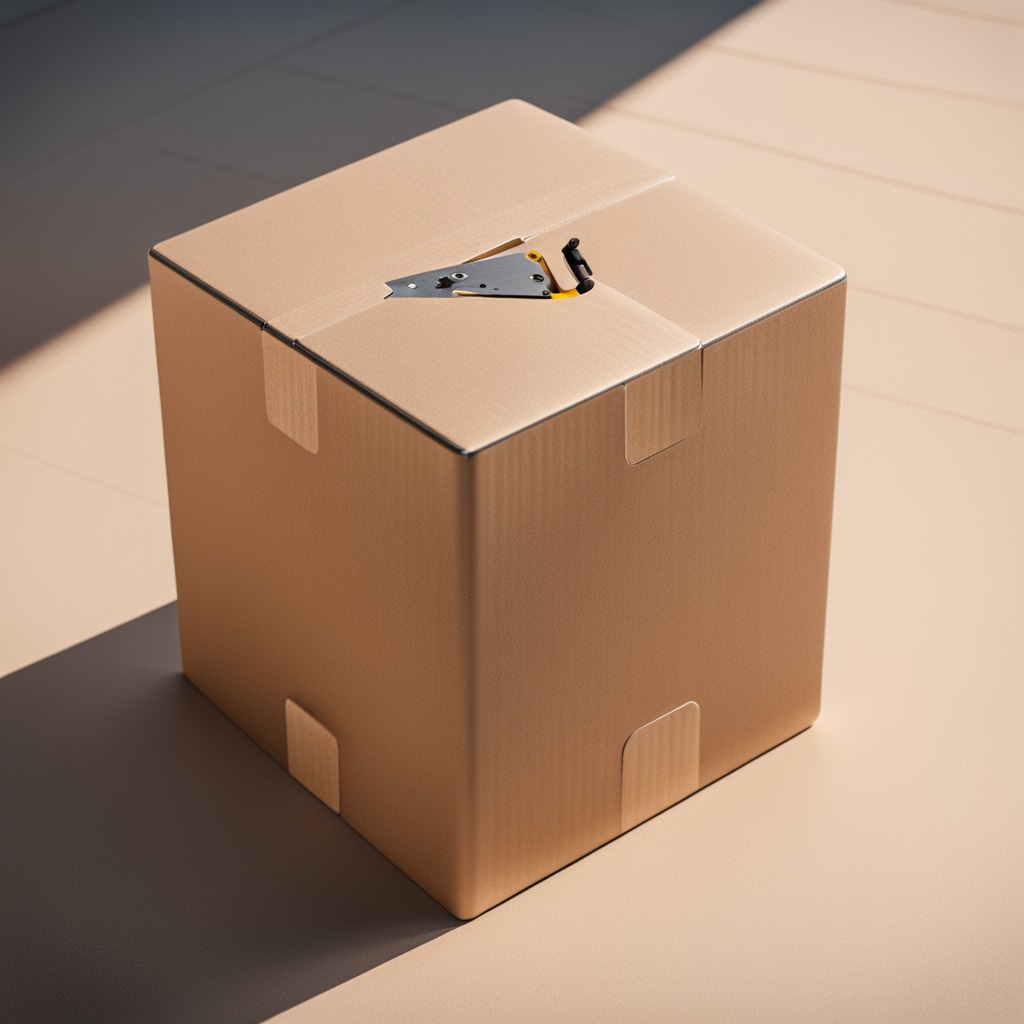
A metal saw is lying on a clean dry cardboard box surface in an outdoor workshop during daytime bright natural light soft shadows slightly creased but